Brain MRI, modality: hrT2
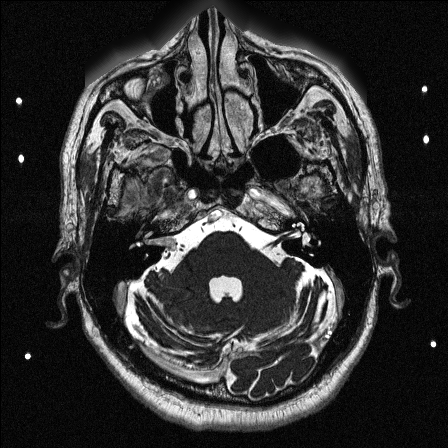